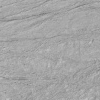
Atmospheric dust classification: not_dusty